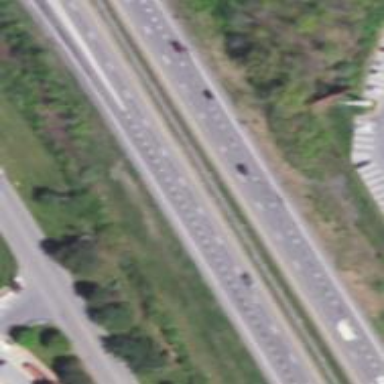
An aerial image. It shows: Asphalt motorway.